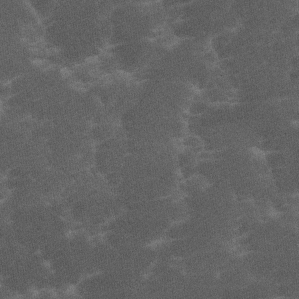
Label: non_frost